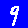
Digit: 9